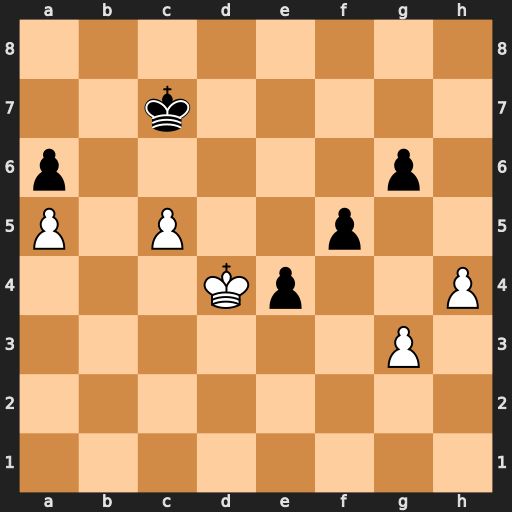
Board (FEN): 8/2k5/p5p1/P1P2p2/3Kp2P/6P1/8/8
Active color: w
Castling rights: -
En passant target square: -
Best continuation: g4 fxg4 Kxe4 Kc6 Kf4 g3 Kxg3